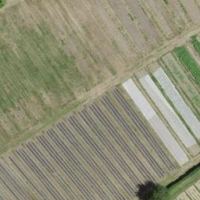
EUNIS habitat code: 52
Species observed at this site:
Certhia brachydactyla
Corvus corone
Turdus philomelos
Oenanthe oenanthe
Emberiza cirlus
Prunella modularis
Ranunculus acris
Aegithalos caudatus
Buteo buteo
Anthus pratensis
Sylvia atricapilla
Phylloscopus collybita
Alauda arvensis
Ardea alba
Erithacus rubecula
Pica pica
Phoenicurus ochruros
Sitta europaea
Garrulus glandarius
Phoenicurus phoenicurus
Saxicola rubicola
Columba livia
Falco tinnunculus
Picus viridis
Ficedula hypoleuca
Accipiter nisus
Motacilla cinerea
Cyanistes caeruleus
Alopochen aegyptiaca
Linaria cannabina
Sturnus vulgaris
Chloris chloris
Streptopelia decaocto
Corvus frugilegus
Anas platyrhynchos
Passer domesticus
Fringilla coelebs
Lanius collurio
Turdus torquatus
Emberiza hortulana
Streptopelia turtur
Carduelis carduelis
Turdus merula
Columba palumbus
Phalacrocorax carbo
Saxicola rubetra
Parus major
Hirundo rustica
Milvus migrans
Milvus milvus
Turdus pilaris
Ciconia ciconia
Coccothraustes coccothraustes
Phylloscopus trochilus
Motacilla alba
Delichon urbicum